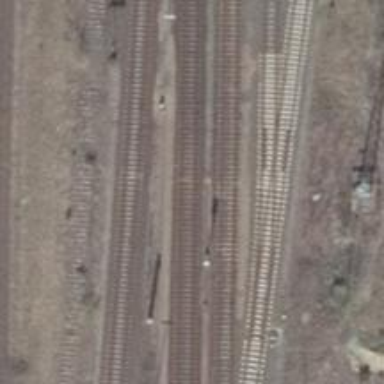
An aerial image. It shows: Railway signal.